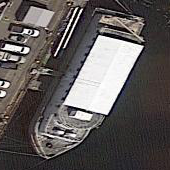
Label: civil